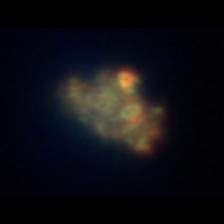
Taxon: Unknown_detritus
Group: Unknown